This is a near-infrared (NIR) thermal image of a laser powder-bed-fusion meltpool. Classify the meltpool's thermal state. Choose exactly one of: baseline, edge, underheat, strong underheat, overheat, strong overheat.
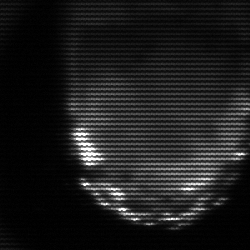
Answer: edge